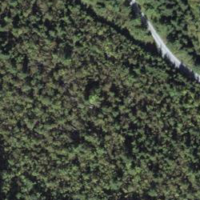
EUNIS habitat code: 24
Species observed at this site:
Rubus saxatilis